Question: As you can see from the picture below, in my remote repository origin/HEAD is not in the same position in history as origin/master. This is not intended so obviously I must have done something wrong.
In other questions such as this
<URL>
and this
<URL>
people are saying in their answers that origin/HEAD is "not important".
However I'm not satisfied by this explanation. WHY is it not important? What are the implications of my situation? How can I fix it (if there is anything to fix), maybe just by fetching from the remote as someone suggests in the linked answers?
Also, here <URL> the case described is the opposite, where HEAD refers to a newer commit, compared to the one referenced by master. So I'm not sure that my situation can be described as detached head.

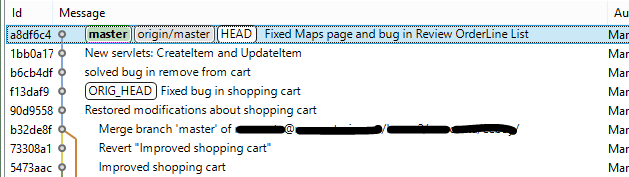
Answer: ORIG_HEAD does not indicate the HEAD of origin.
ORIG_HEAD marks the previous location of your HEAD, before an operation like rebase was performed. See more about it here: <URL>
You can disable the visibility of ORIG_HEAD in the View Menu of History, disable 'Show->Additional Refs'